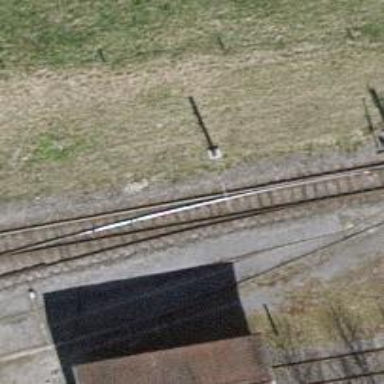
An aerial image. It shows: Railway track with contact lines for electrification.